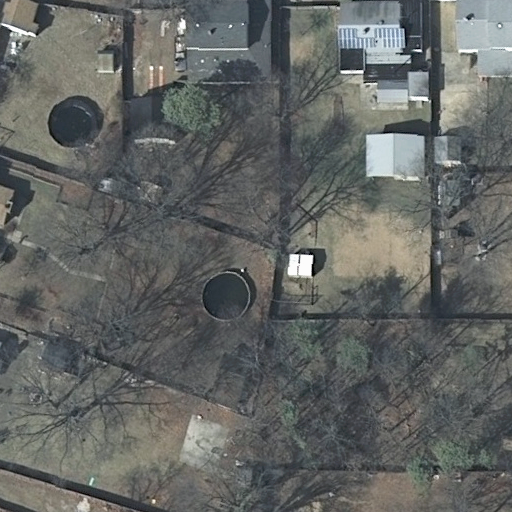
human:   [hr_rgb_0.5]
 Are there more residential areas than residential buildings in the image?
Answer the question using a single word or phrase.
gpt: no

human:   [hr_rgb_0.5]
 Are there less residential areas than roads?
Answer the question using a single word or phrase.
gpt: no

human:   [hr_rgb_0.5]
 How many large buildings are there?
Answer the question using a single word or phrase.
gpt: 0

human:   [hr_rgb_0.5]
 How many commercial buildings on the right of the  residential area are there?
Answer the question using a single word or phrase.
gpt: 0

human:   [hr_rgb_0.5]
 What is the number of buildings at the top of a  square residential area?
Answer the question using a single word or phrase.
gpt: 0

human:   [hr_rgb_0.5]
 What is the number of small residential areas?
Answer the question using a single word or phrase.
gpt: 0

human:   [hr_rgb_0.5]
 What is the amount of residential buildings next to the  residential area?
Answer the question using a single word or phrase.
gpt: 7

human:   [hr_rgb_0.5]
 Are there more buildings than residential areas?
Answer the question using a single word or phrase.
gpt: yes

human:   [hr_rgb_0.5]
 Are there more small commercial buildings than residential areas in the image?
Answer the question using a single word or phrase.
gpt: no

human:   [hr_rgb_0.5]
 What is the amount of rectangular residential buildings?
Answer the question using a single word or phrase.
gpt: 5

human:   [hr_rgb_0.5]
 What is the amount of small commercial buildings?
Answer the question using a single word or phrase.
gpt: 0

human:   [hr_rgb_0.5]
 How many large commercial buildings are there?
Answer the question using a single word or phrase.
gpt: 0

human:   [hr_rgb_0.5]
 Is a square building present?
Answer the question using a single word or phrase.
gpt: no

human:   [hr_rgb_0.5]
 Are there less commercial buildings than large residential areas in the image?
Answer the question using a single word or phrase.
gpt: yes

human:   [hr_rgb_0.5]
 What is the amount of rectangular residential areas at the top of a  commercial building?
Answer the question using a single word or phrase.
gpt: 0

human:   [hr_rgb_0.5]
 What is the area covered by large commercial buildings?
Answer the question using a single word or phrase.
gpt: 0m2

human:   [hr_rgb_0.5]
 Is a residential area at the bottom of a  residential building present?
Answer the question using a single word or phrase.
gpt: yes

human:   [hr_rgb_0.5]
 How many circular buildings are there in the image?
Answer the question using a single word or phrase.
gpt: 0

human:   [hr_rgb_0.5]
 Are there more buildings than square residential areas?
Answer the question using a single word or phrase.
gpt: yes

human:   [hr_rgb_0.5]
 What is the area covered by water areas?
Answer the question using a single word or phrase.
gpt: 0m2

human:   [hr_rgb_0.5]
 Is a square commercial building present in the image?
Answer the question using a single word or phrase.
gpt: no

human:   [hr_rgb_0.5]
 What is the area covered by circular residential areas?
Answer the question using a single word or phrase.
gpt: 0m2

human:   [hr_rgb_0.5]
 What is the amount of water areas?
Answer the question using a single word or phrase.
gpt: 0

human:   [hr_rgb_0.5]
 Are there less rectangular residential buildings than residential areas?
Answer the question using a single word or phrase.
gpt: no

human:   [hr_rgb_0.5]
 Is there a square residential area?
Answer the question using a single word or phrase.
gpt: no

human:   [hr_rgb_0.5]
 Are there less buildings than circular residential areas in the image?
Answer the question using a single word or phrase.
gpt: no

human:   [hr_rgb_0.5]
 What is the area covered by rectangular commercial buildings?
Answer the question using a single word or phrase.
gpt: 0m2

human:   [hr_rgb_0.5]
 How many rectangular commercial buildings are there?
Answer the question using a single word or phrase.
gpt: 0

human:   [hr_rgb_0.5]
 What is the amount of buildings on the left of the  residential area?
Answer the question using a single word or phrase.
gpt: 12

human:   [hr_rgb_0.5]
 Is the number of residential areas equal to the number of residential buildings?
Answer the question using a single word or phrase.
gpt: no

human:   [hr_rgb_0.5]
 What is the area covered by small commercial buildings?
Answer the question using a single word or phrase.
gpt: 0m2

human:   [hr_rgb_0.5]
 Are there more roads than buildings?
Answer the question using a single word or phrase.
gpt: no

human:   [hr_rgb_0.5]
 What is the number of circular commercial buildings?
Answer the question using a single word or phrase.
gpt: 0

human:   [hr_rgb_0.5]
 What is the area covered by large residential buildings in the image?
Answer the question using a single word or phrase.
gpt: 0m2

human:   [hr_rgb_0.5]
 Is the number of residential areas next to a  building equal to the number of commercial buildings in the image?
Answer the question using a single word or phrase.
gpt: no

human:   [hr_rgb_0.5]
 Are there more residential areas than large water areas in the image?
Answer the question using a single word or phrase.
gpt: yes